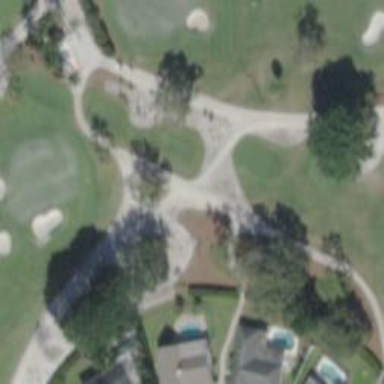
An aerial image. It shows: Path for both roads and golfers.